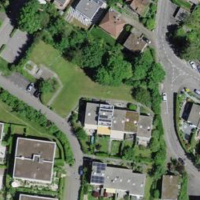
EUNIS habitat code: 55
Species observed at this site:
Juglans regia
Acer campestre